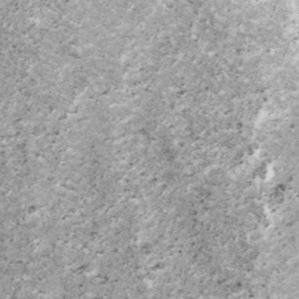
Label: frost